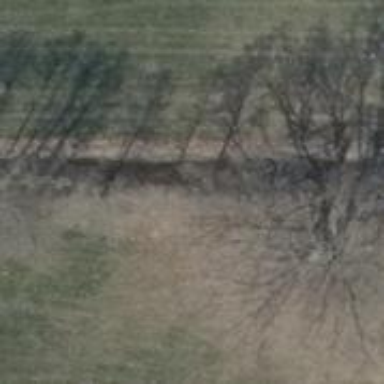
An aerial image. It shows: Row of trees in natural setting.